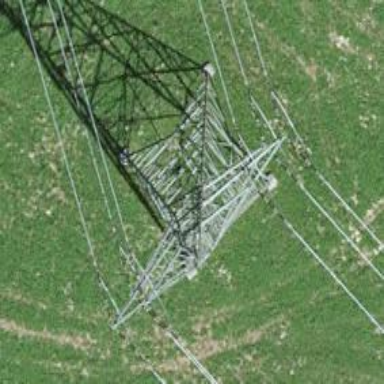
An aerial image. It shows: Towering power structure.